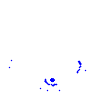
Particle: proton